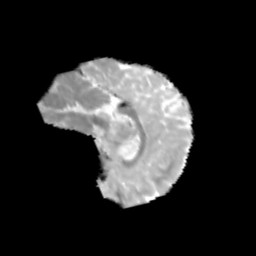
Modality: MD
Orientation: sagittal
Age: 11
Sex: female
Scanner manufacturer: siemens
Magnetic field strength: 3 T
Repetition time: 3.8 s
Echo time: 0.07 s